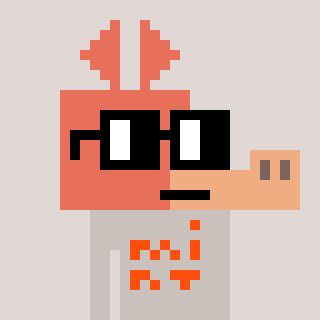
a pixel art character with square black glasses, a aardvark-shaped head and a foggrey-colored body on a warm background